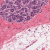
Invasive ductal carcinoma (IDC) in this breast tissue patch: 0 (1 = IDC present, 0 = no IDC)